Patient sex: M
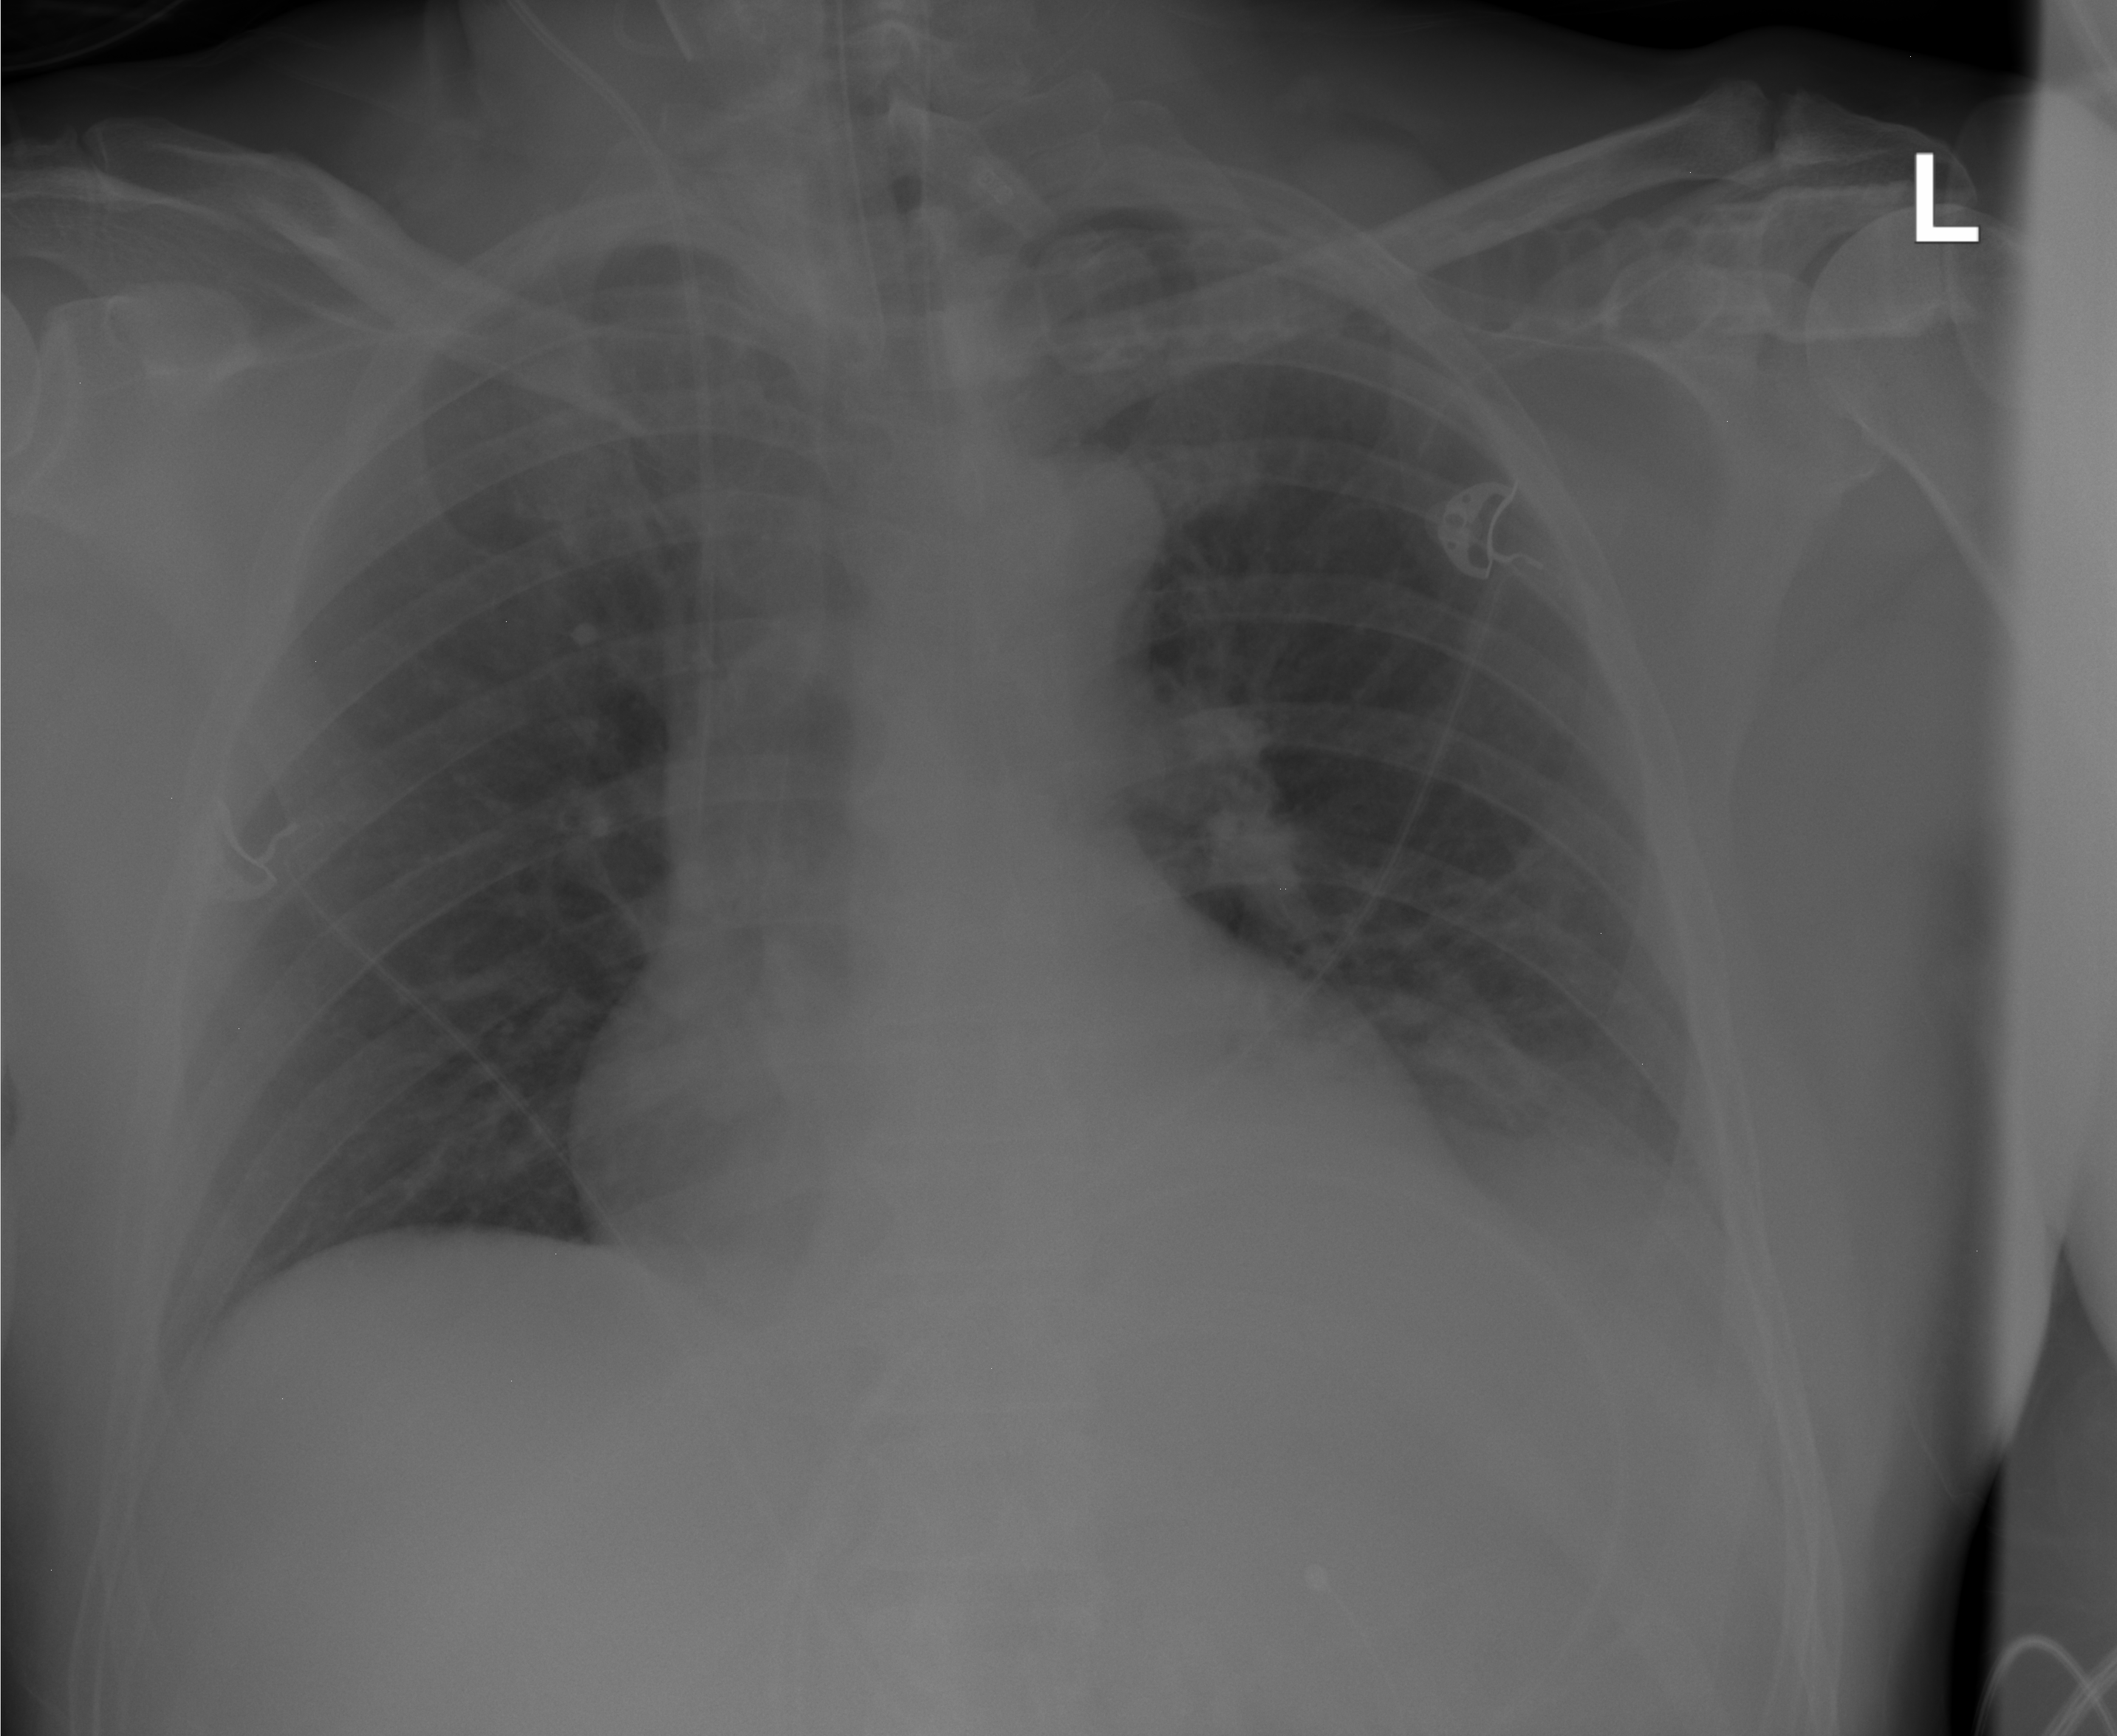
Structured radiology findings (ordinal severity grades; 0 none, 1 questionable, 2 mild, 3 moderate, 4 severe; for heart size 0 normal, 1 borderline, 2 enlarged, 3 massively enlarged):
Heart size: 1
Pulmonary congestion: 0
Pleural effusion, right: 0
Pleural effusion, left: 2
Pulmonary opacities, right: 0
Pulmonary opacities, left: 0
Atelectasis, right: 0
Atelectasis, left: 2